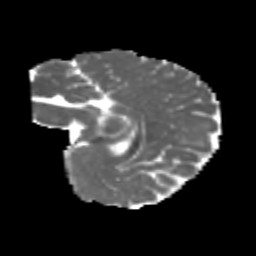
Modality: MD
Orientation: sagittal
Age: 6
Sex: female
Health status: healthy